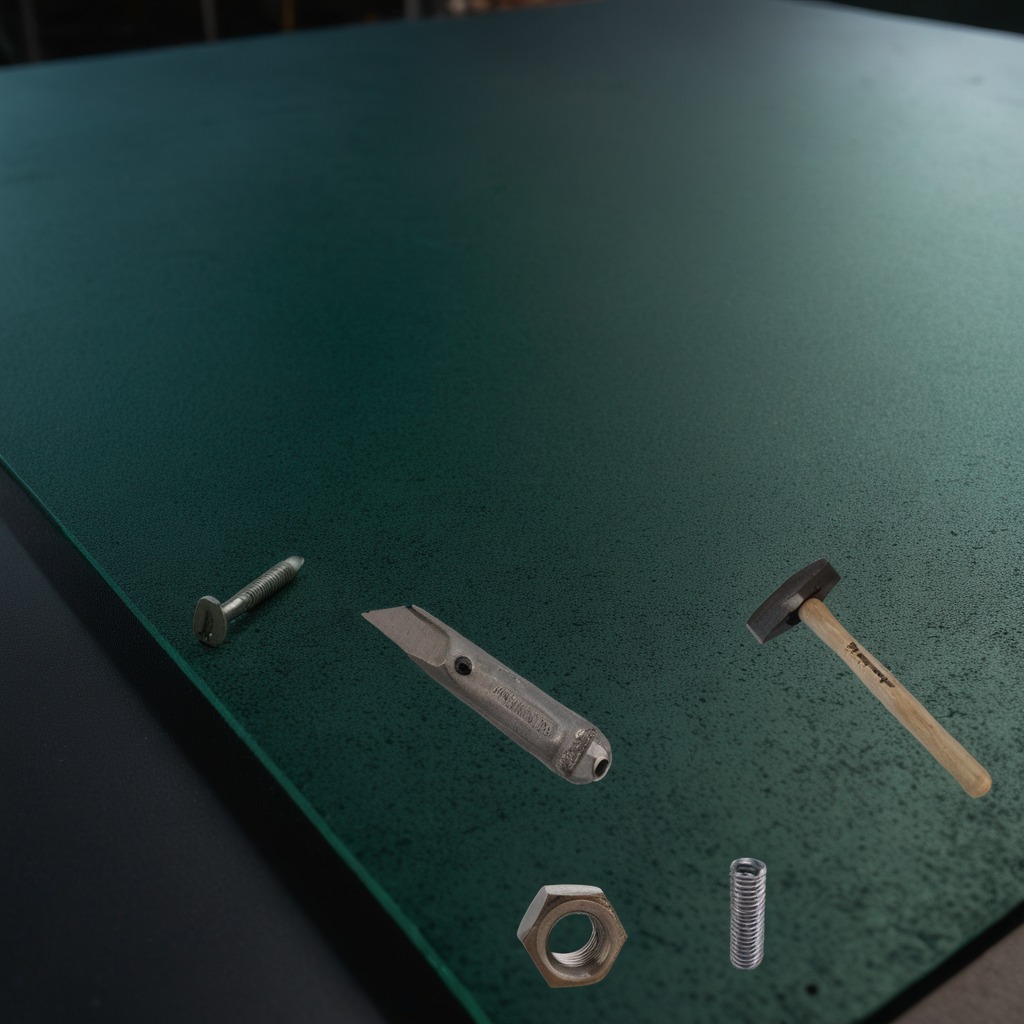
A hammer is lying on a tabletop with a coiled metal spring and a metal nut.